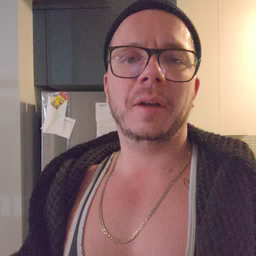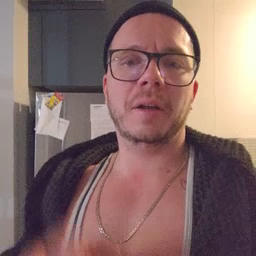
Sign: rain